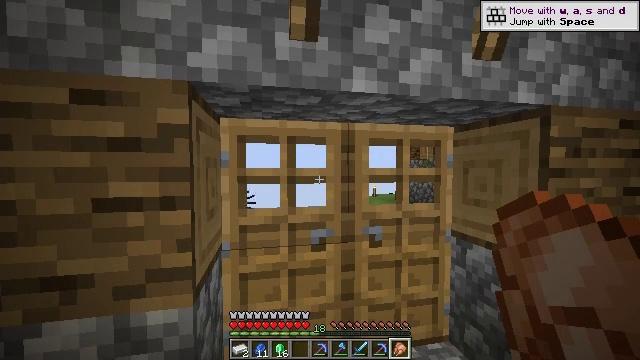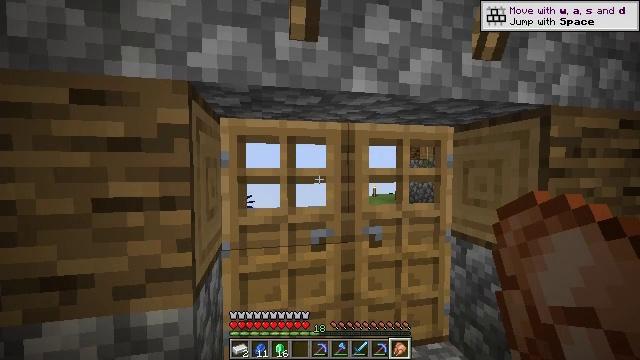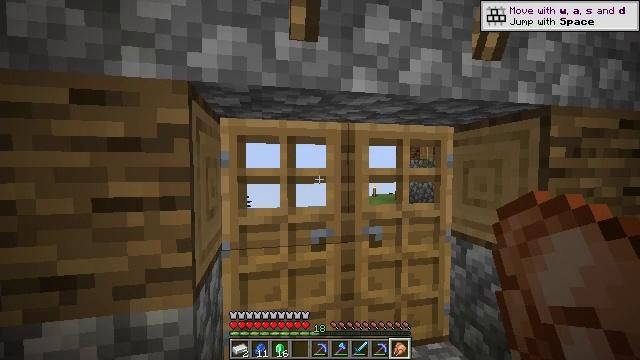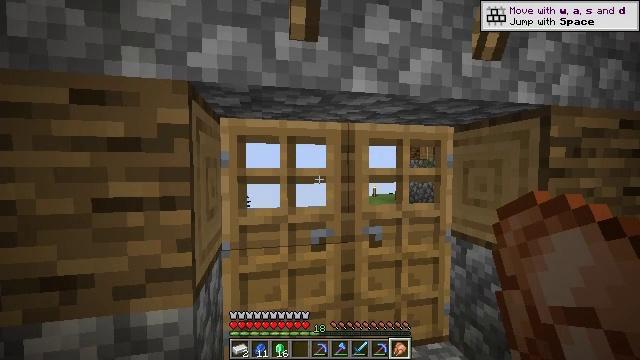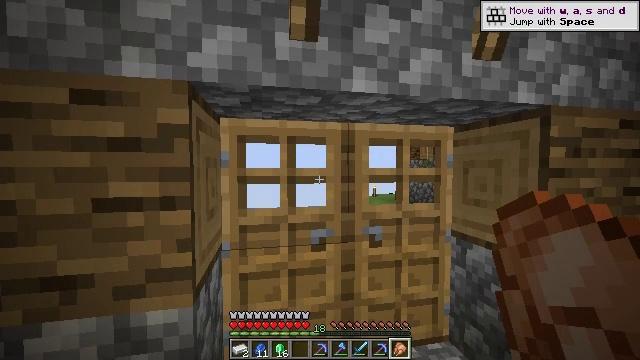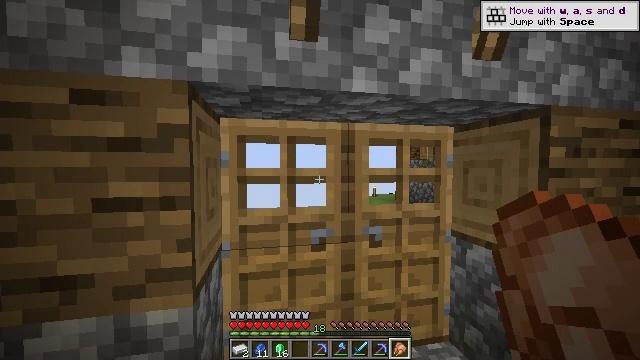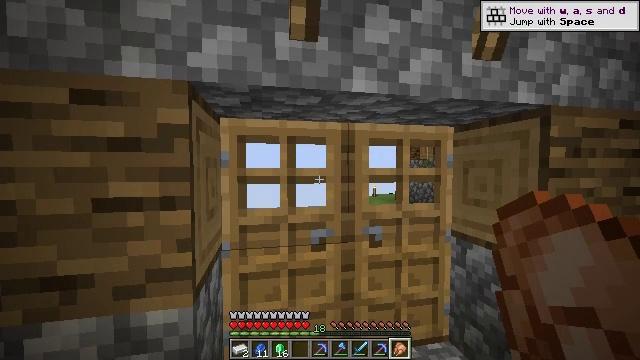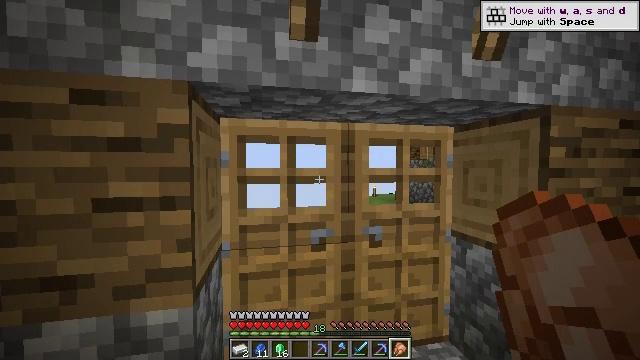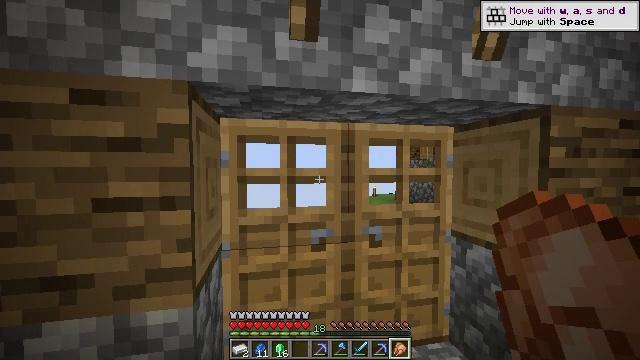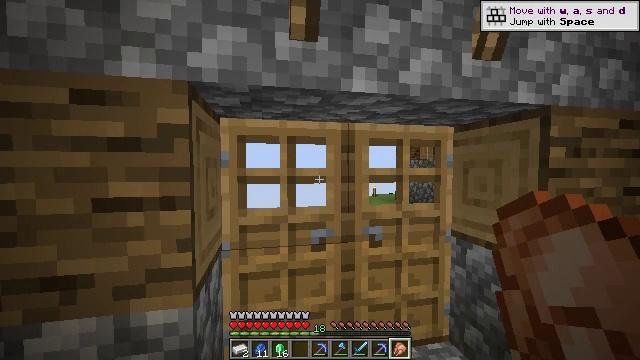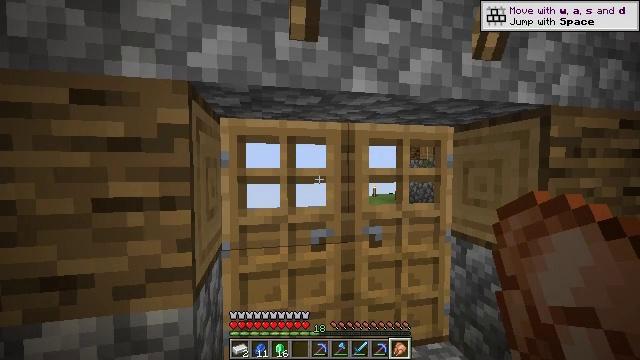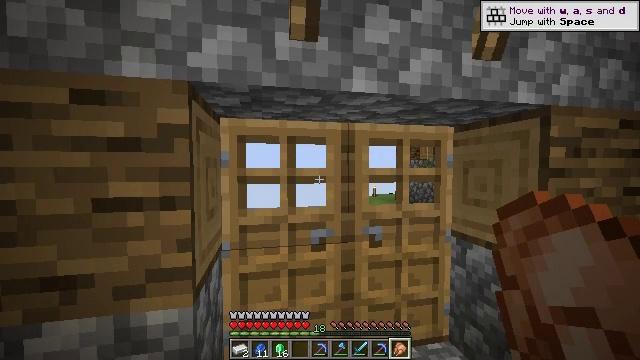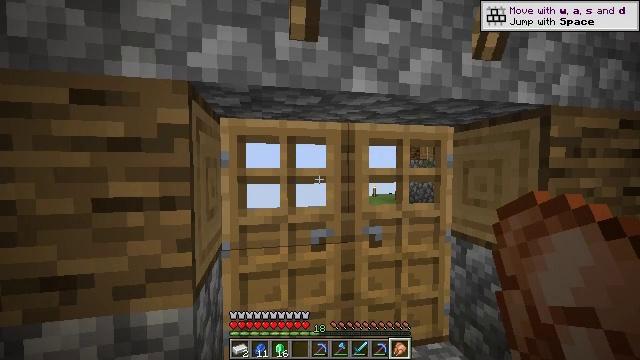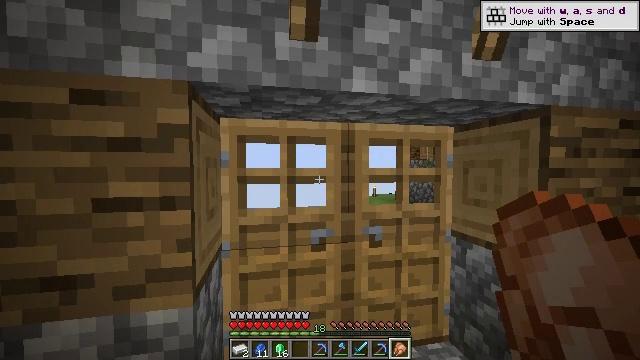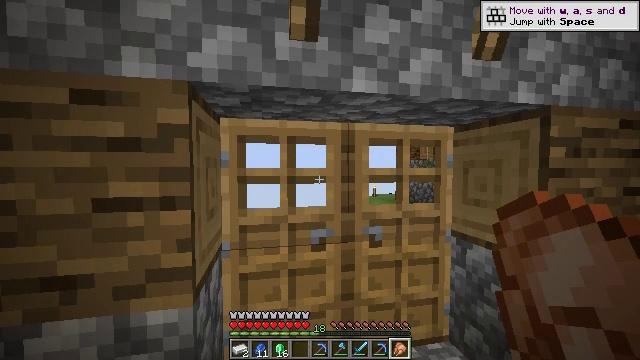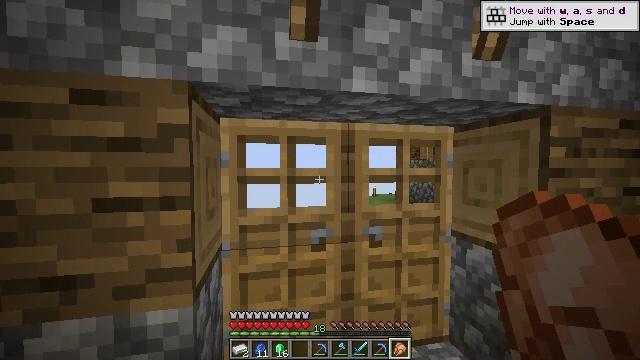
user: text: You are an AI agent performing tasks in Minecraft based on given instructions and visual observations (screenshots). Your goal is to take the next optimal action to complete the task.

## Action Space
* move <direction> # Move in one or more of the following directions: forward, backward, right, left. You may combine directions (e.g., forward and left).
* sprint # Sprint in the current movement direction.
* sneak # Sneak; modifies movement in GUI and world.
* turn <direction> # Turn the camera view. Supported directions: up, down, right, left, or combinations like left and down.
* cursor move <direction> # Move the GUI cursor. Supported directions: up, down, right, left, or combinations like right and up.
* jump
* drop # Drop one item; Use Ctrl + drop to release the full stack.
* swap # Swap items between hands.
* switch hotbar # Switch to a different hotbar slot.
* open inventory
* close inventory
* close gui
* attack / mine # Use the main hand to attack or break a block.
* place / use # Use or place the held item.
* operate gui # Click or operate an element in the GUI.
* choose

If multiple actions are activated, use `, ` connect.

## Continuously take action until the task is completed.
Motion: motion action
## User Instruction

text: Open the crafting table to craft an emerald.
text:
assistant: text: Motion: no_op
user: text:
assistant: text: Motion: no_op
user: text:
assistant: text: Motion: no_op
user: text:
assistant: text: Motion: no_op
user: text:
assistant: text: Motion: no_op
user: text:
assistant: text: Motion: no_op
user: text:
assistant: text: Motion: no_op
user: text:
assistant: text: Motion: no_op
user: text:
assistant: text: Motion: no_op
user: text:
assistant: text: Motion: no_op
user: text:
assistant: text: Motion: no_op
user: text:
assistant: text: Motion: no_op
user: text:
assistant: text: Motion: no_op
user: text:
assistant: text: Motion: no_op
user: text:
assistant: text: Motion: no_op
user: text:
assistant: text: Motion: no_op
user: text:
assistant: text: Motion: no_op
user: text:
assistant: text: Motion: no_op
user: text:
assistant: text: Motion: no_op
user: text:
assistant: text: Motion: no_op
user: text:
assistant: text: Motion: no_op
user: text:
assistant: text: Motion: no_op
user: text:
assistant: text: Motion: no_op
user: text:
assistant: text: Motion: no_op
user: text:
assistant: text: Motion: no_op
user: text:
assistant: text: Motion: no_op
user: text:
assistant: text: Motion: no_op
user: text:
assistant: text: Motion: no_op
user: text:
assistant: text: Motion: no_op
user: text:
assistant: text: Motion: no_op